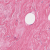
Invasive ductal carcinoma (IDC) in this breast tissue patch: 0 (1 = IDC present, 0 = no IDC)